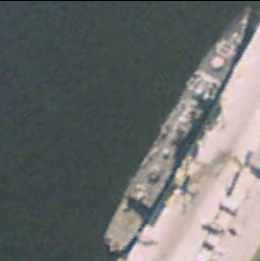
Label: cruiser